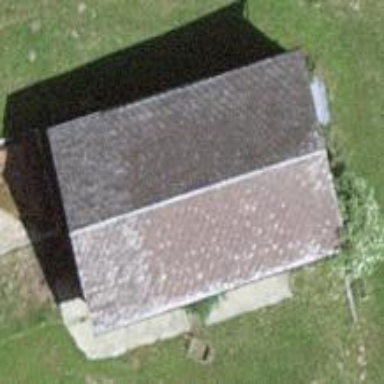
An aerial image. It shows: Farm auxiliary building with gabled roof.